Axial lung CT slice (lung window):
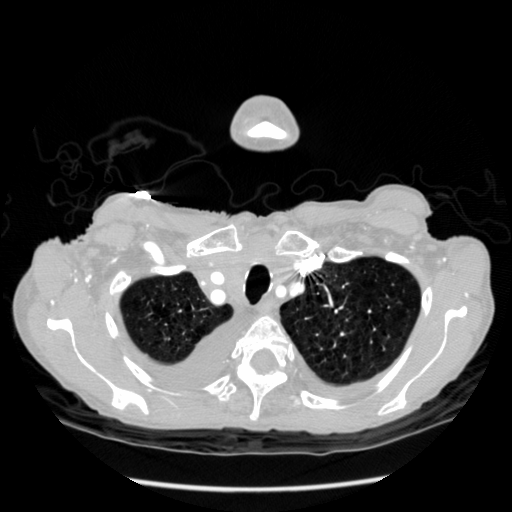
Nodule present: no